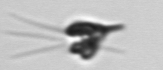
Label: Pyramimonas_longicauda